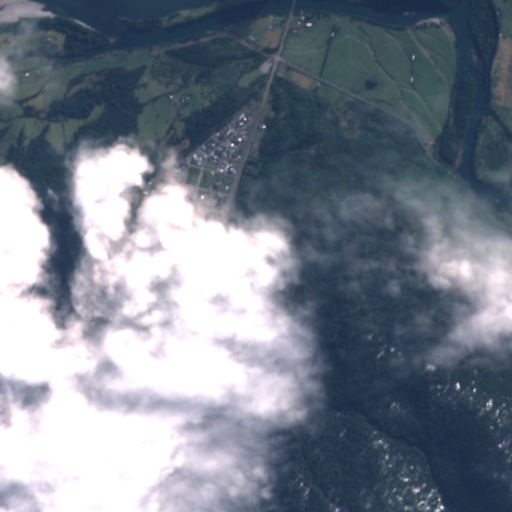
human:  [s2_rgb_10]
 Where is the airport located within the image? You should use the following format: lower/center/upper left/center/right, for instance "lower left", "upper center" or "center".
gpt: The airport is located in the lower left of the image.
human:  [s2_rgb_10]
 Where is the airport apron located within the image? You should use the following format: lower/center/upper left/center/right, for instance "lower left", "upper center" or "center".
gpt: The airport apron is located in the center left of the image.
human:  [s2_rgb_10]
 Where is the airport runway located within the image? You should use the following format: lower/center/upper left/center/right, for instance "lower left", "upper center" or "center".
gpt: The airport runway is located in the center left of the image.
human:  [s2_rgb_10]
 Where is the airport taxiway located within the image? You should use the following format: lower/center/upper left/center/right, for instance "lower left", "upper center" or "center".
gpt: The airport taxiway is located in the center left of the image.
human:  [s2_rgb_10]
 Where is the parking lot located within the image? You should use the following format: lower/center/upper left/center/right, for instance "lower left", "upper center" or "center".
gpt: The parking lot is located in the upper center of the image.
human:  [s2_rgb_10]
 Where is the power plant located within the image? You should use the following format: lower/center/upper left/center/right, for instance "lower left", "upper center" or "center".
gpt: There is no power plant in the image.